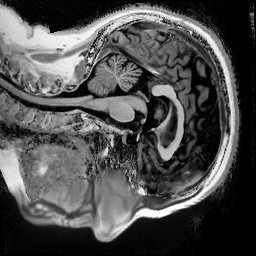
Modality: T1w
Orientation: sagittal
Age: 50
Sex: female
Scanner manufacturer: siemens
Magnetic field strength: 3 T
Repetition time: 5 s
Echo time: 0.00298 s